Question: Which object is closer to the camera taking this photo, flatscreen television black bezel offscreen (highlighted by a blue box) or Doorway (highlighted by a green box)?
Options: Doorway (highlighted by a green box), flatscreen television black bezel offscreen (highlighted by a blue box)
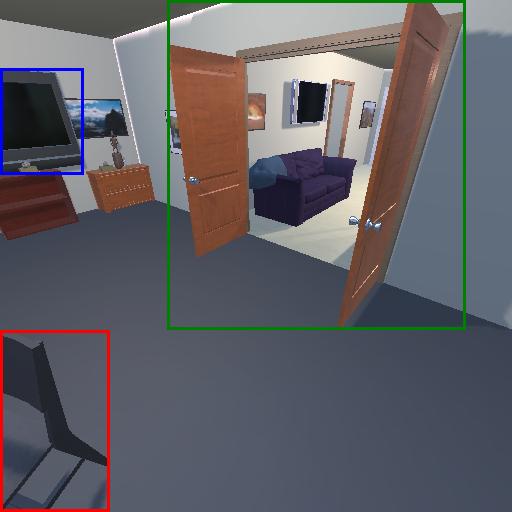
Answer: Doorway (highlighted by a green box)